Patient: sex M, age 48
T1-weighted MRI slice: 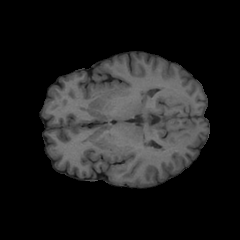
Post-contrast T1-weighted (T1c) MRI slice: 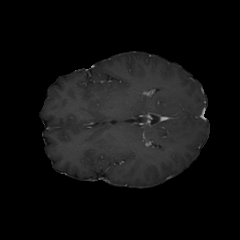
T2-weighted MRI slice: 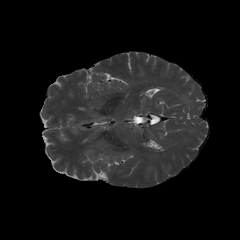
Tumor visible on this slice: no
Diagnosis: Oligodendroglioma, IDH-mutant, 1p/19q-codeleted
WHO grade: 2